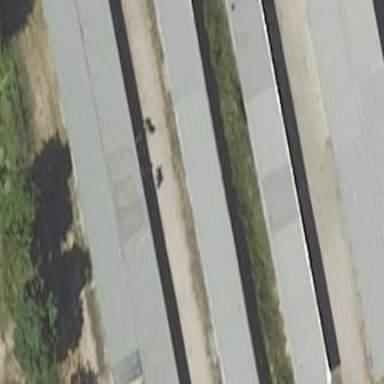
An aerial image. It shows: Group of garages.